Chest X-ray. View position: PA
Patient age: 47
Patient sex: M
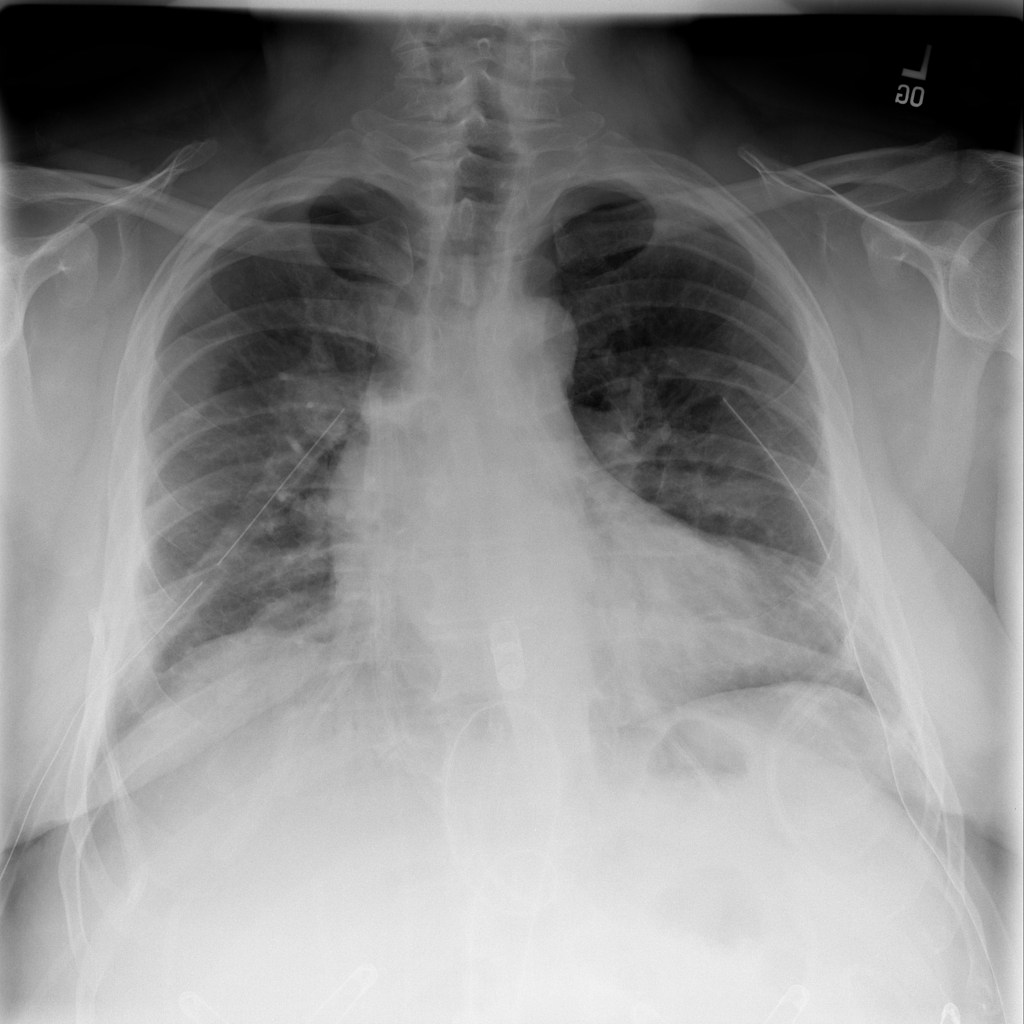
Finding: Pneumothorax